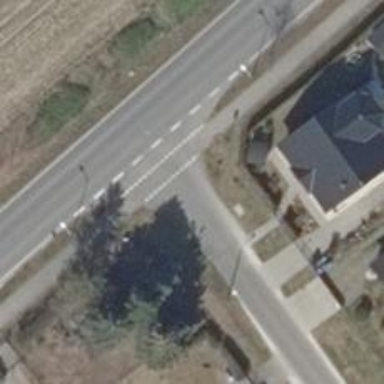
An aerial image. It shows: Residential road with asphalt surface.